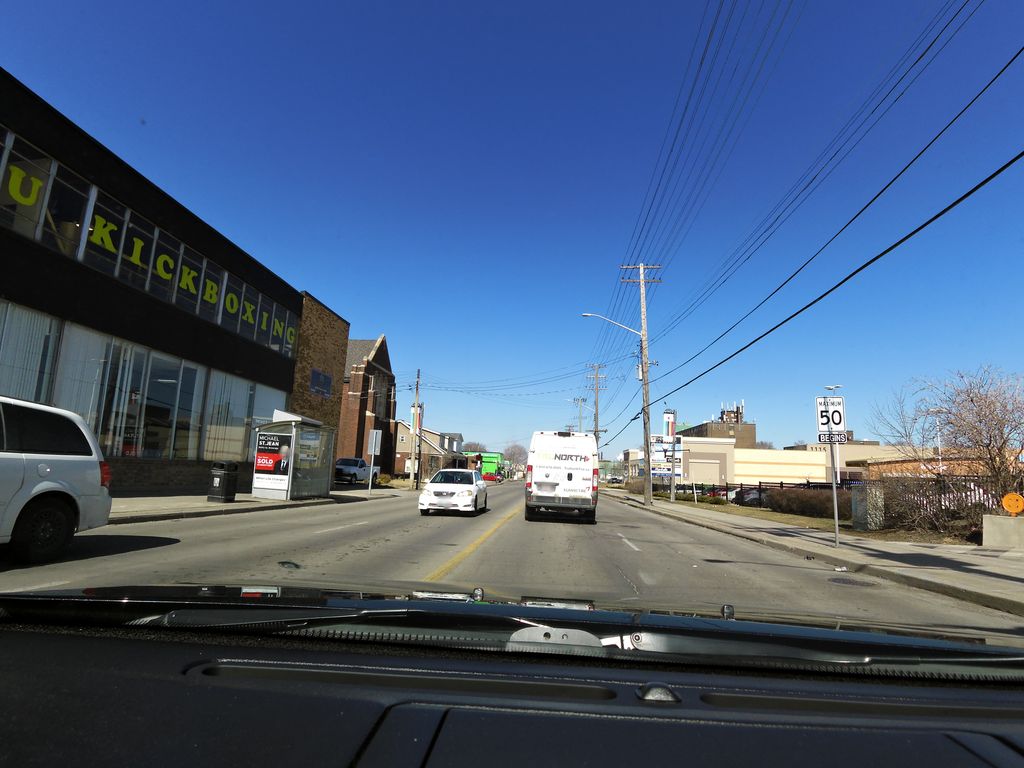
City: hamilton